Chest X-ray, PA view. Patient: 51 years old, sex F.
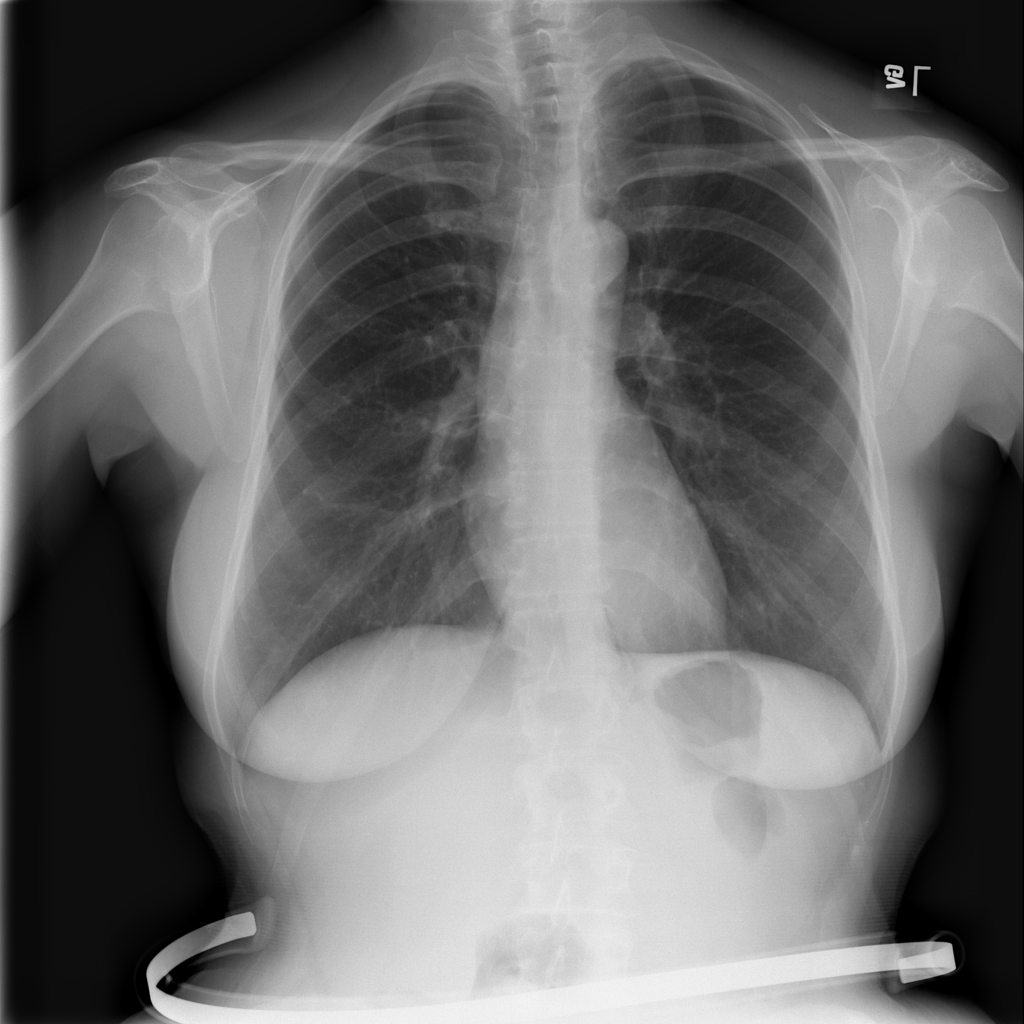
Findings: No Finding